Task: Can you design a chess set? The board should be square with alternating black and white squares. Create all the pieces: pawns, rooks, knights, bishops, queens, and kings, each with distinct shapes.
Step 4812:
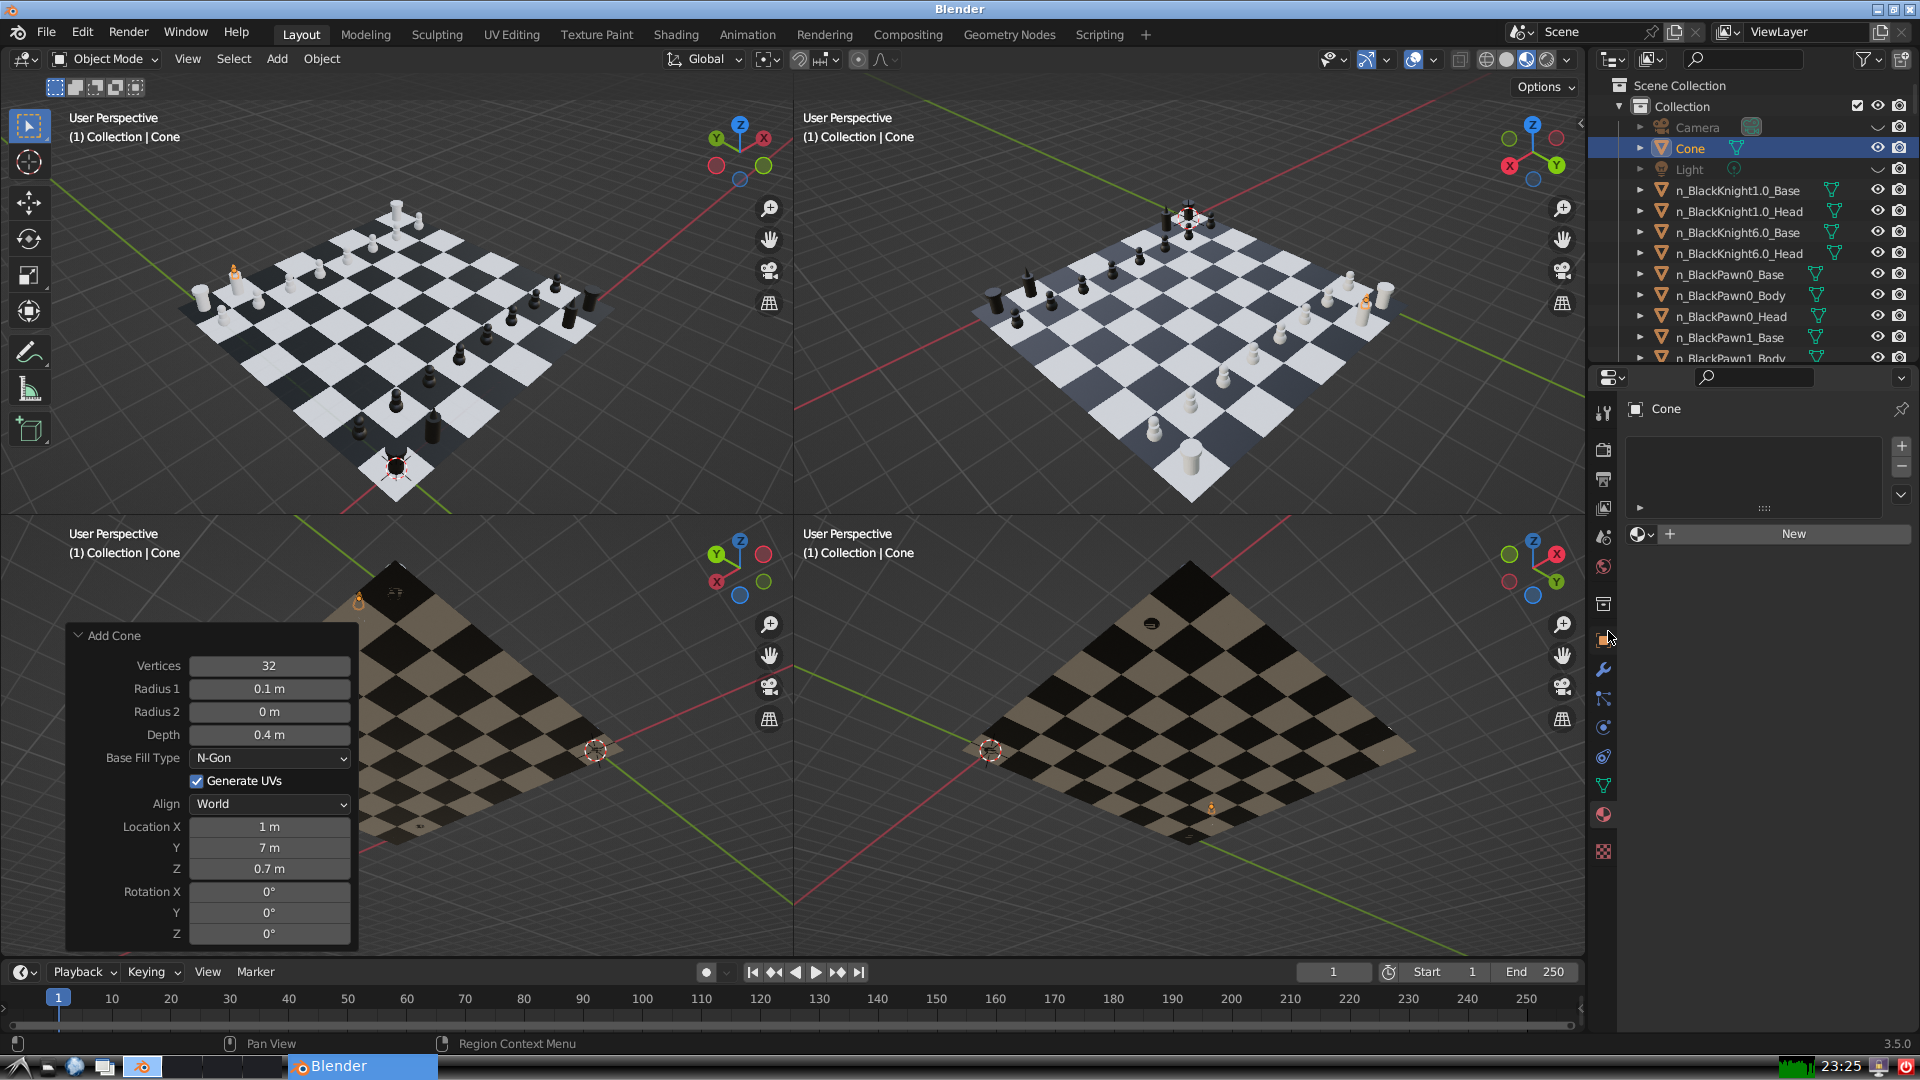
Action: click: no